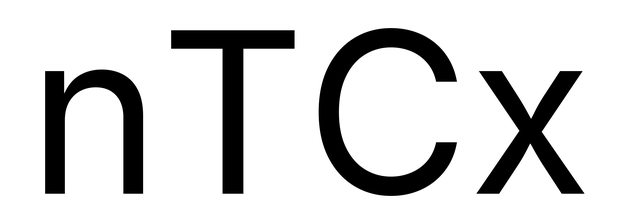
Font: Inter_Regular